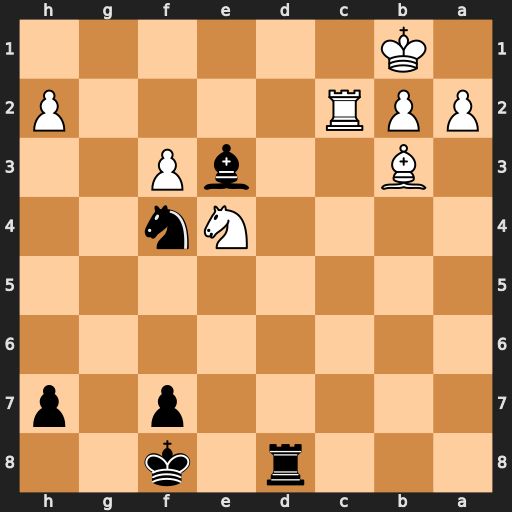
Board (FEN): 3r1k2/5p1p/8/8/4Nn2/1B2bP2/PPR4P/1K6
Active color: b
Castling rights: -
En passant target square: -
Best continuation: Rd1+ Rc1 Rxc1#